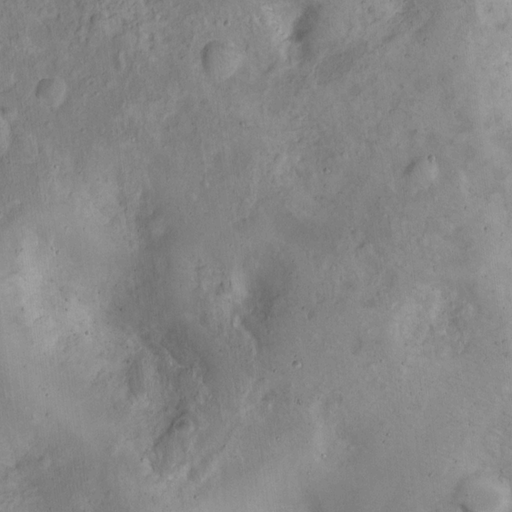
Objects detected: cone, cone, cone, cone